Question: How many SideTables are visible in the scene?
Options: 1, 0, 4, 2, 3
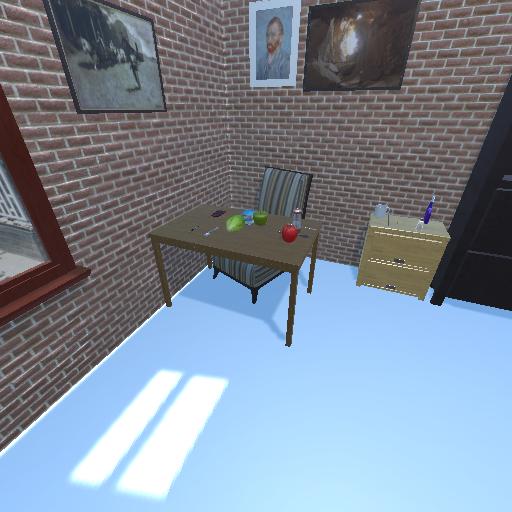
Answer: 1